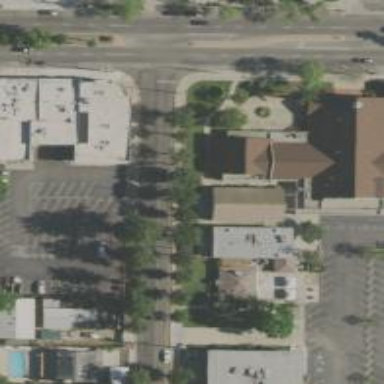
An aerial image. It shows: Beautiful church building.